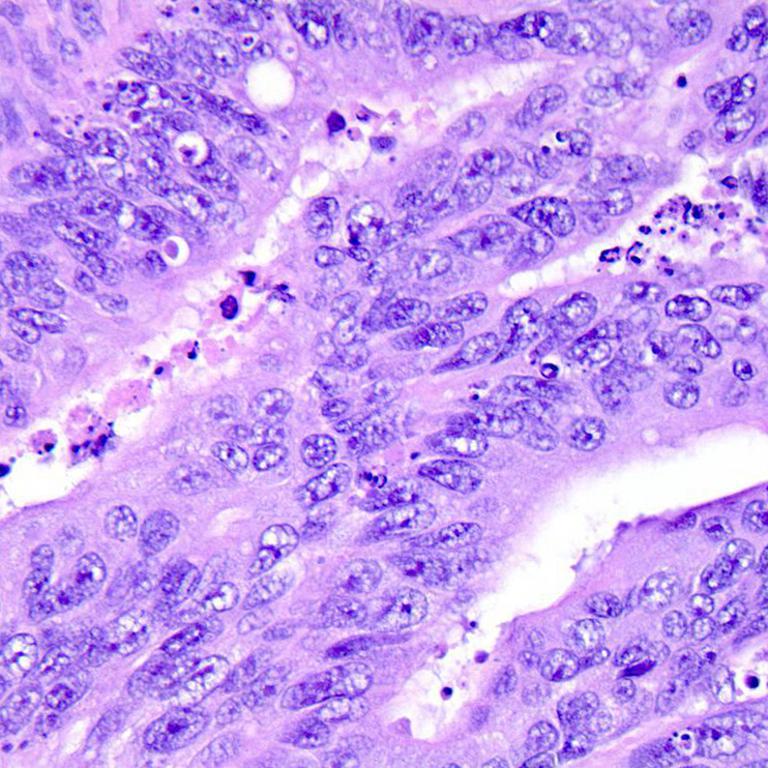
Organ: colon
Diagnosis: adenocarcinomas